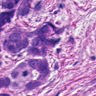
Metastatic tissue present: yes